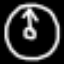
Label: clock